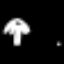
Label: palm tree